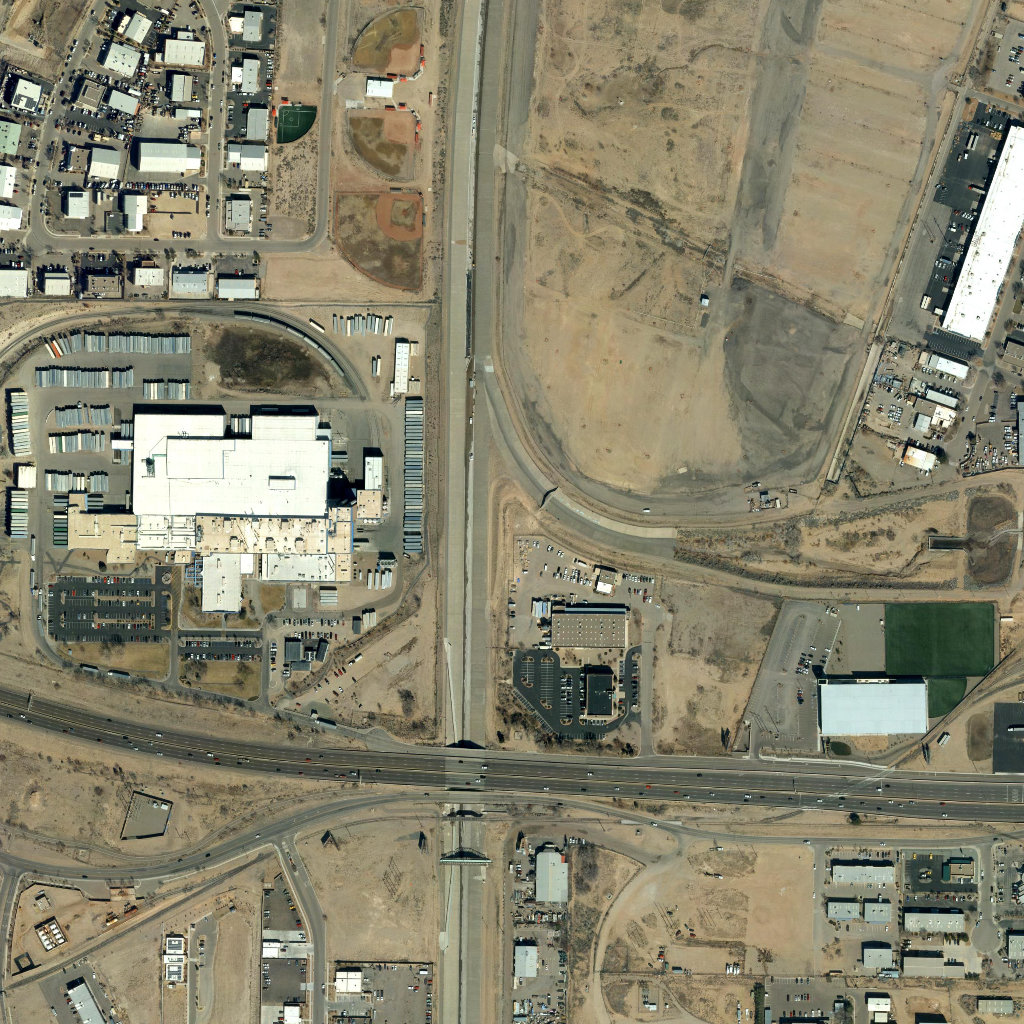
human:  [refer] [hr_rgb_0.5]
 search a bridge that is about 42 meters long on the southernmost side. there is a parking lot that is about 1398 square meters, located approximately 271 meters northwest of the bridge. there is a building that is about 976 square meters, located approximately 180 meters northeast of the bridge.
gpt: <box>[[43, 83, 47, 84, 0]]</box>

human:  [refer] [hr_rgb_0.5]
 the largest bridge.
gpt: <box>[[42, 72, 47, 77, 0]]</box>

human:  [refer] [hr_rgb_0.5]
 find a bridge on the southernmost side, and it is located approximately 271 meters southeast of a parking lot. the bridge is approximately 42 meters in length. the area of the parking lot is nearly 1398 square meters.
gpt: <box>[[43, 83, 47, 84, 0]]</box>